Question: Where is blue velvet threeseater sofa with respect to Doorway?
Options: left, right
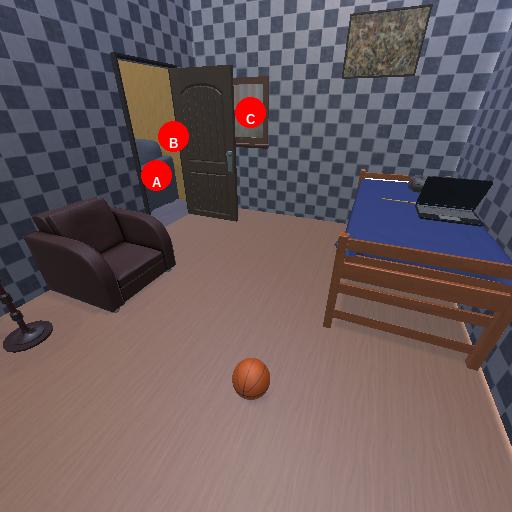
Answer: left